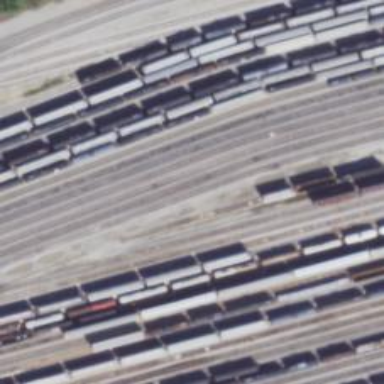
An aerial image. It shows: Railway yard in service.